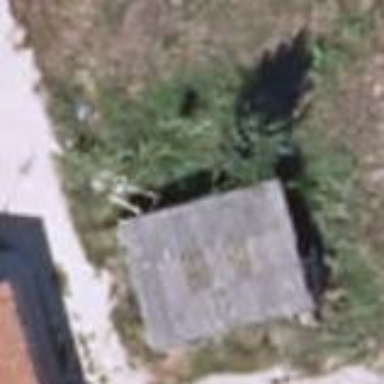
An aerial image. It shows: Shed building.